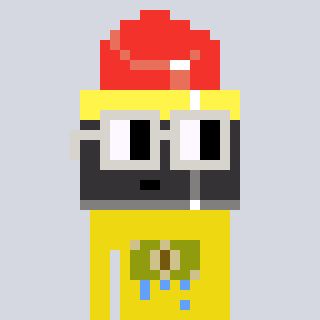
a pixel art character with square light gray glasses, a lipstick-shaped head and a yellow-colored body on a cool background